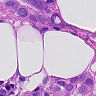
Metastatic tissue present: yes